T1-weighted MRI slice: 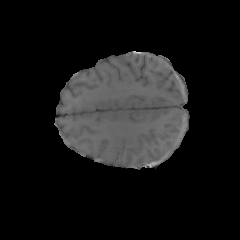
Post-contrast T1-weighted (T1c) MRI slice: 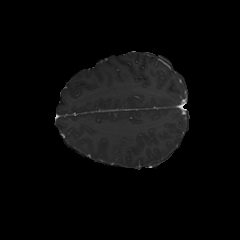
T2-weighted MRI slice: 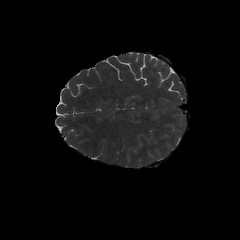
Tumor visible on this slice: no